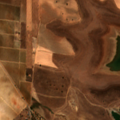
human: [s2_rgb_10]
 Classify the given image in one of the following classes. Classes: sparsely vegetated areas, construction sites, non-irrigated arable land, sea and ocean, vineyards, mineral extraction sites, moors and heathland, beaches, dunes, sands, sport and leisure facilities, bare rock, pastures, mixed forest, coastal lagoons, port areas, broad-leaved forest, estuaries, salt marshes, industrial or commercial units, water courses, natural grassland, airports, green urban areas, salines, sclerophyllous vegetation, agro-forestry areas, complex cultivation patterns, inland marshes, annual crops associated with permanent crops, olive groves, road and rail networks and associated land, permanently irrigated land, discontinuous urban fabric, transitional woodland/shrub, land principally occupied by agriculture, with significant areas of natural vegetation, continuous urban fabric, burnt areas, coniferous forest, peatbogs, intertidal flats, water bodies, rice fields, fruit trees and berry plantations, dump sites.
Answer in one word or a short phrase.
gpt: non-irrigated arable land, vineyards, broad-leaved forest, water bodies